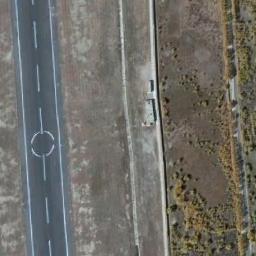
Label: runway